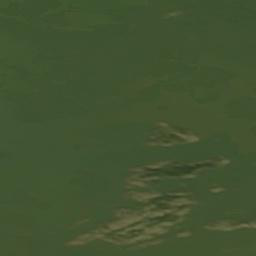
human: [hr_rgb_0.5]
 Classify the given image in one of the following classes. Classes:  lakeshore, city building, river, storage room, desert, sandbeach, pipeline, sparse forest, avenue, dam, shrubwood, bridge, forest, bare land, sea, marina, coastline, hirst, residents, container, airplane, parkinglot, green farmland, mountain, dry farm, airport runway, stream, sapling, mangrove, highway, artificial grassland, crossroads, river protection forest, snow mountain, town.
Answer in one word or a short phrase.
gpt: sea